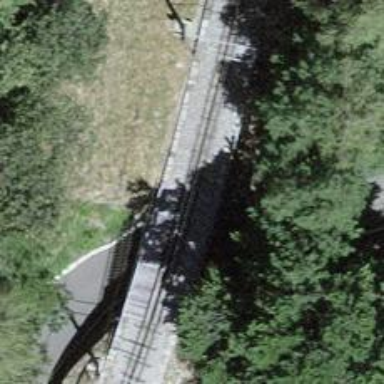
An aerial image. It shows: Narrow gauge railway bridge with electrified contact lines.